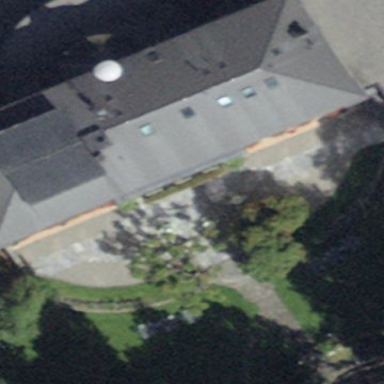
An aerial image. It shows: Hotel building.